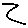
Label: zigzag